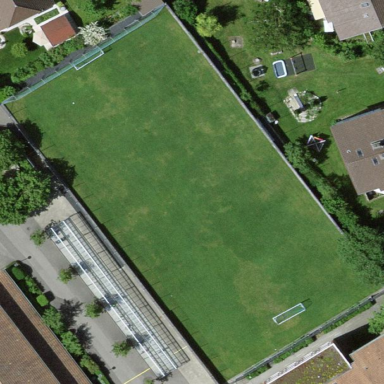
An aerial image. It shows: Soccer pitch with grass surface for leisure and sports.